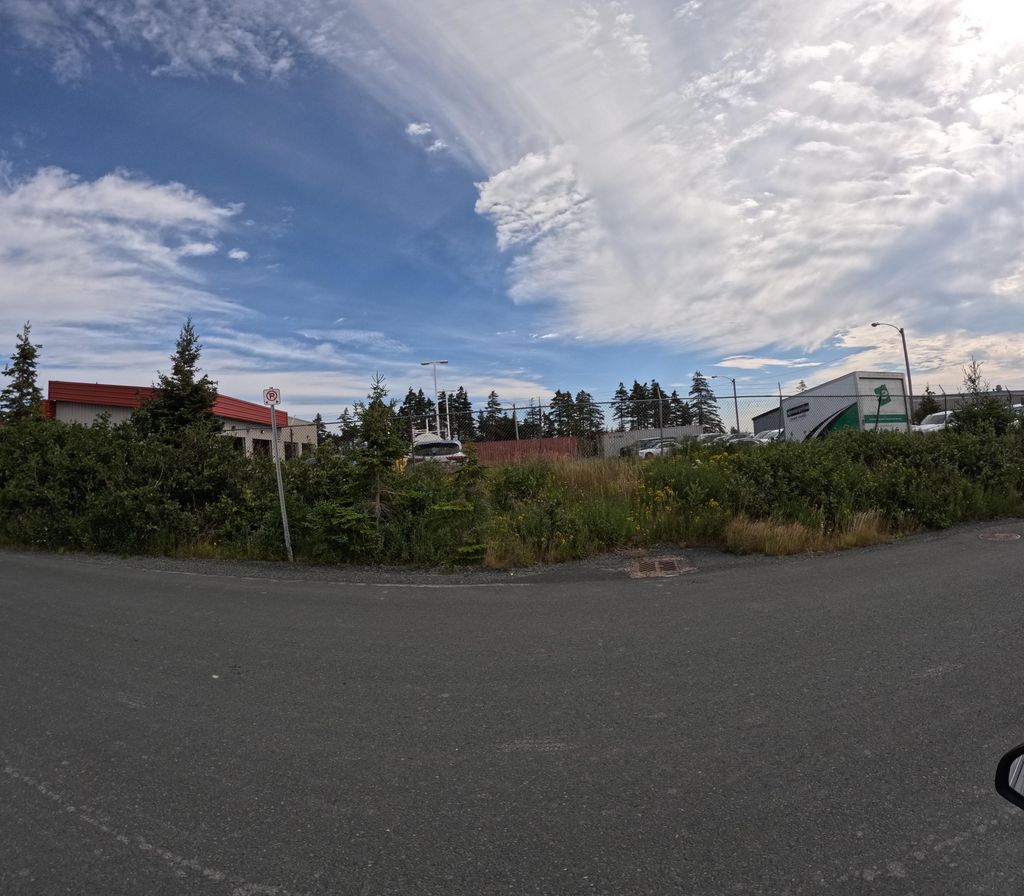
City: st_johns